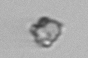
Label: detritus_transparent